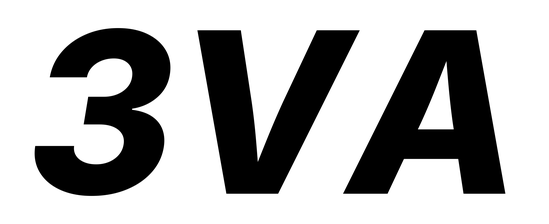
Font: Inter-Italic_ExtraBold_Italic